Field crop: maize
Growth stage: 1
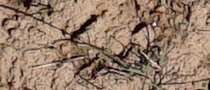
Species: lolium